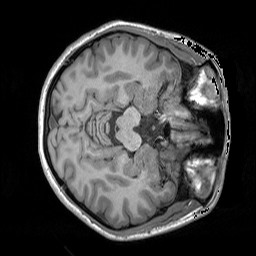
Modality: T1w
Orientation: axial
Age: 22
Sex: female
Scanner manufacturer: siemens
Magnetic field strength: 3 T
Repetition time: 1.9 s
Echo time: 0.00252 s